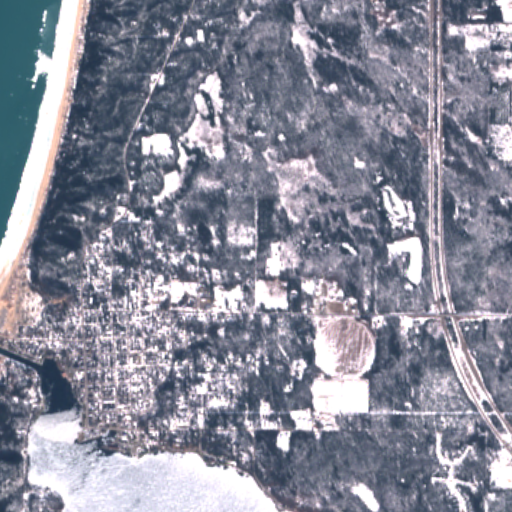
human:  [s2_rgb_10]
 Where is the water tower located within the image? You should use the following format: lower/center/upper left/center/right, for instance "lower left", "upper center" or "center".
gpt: The water tower is located in the lower left of the image.
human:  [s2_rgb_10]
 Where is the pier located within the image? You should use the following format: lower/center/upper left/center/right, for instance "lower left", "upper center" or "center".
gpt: The pier is located in the lower left of the image.
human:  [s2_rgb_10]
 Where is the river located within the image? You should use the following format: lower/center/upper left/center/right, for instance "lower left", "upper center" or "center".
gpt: The river is located in the lower right of the image.
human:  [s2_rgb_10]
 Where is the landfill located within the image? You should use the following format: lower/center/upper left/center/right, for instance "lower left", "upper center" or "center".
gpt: There is no landfill in the image.